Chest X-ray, AP view. Patient: 46 years old, sex M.
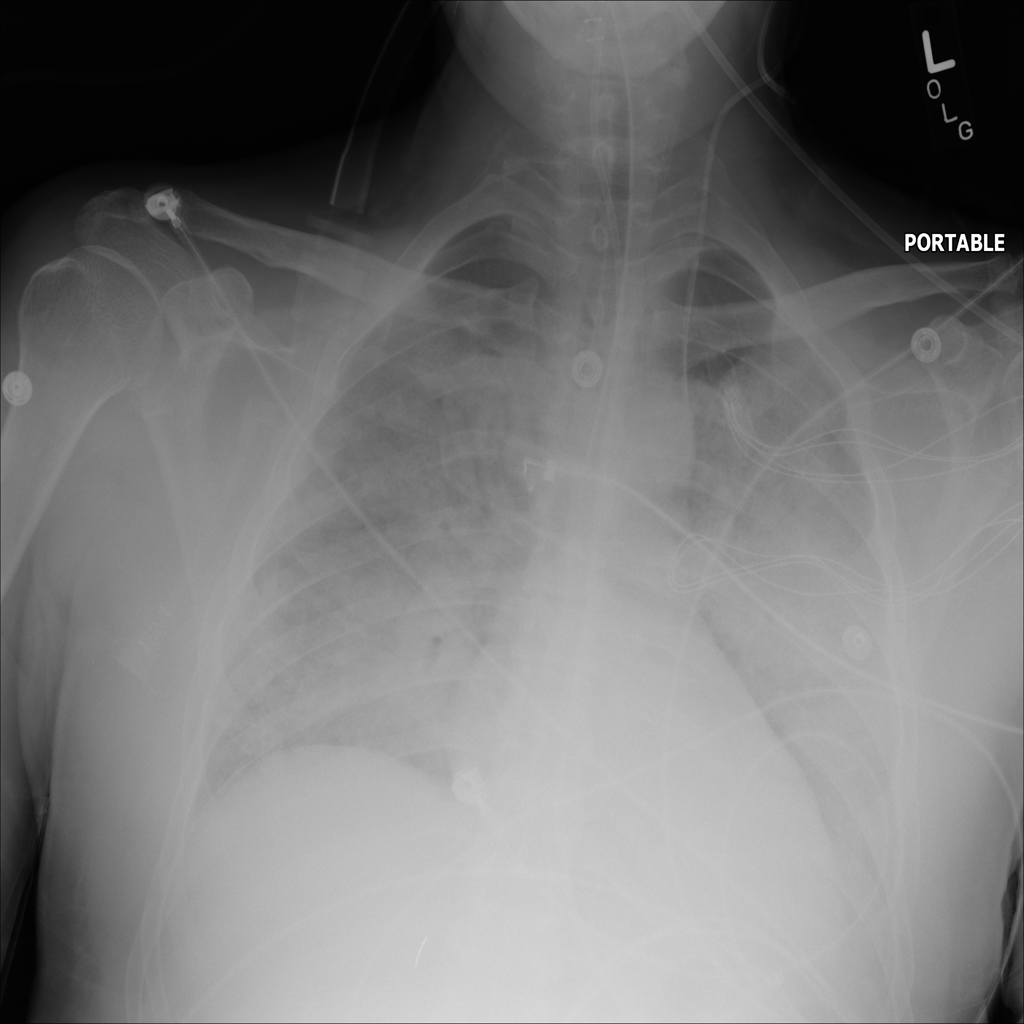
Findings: Infiltration